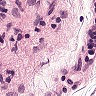
Metastatic tissue present: yes